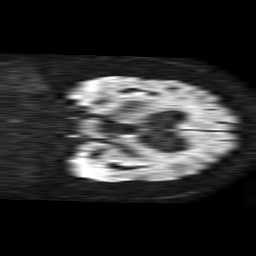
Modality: TRACE
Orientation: coronal
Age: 71
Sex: female
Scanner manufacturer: philips
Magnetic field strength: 1.5 T
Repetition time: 4.6 s
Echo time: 0.08941 s